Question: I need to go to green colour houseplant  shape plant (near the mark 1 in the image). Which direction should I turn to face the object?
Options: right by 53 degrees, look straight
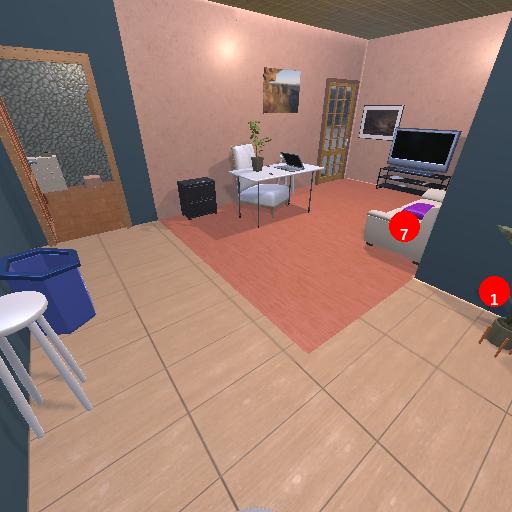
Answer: right by 53 degrees